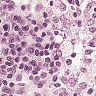
Metastatic tissue present: no